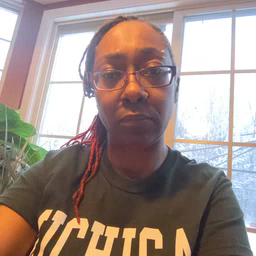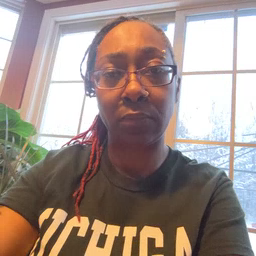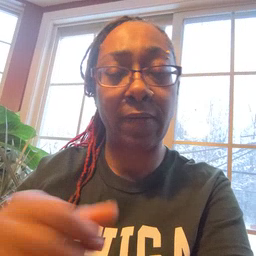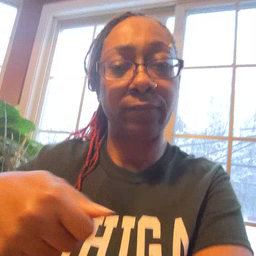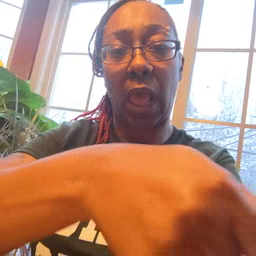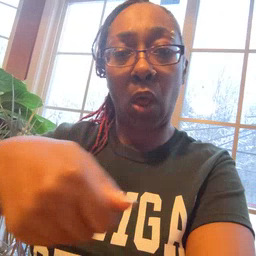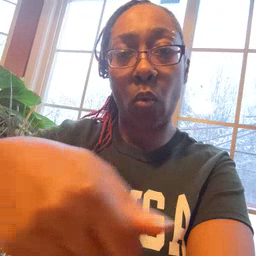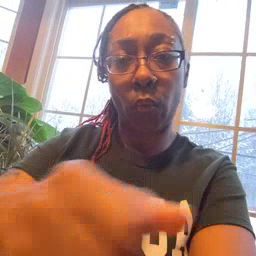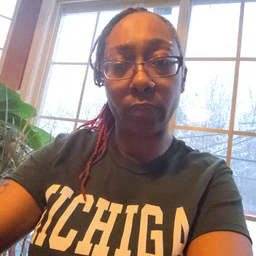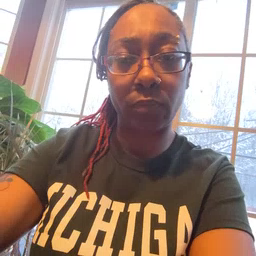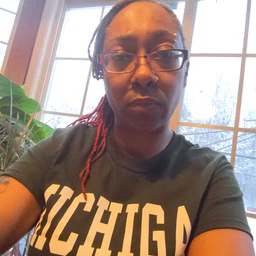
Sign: vacuum